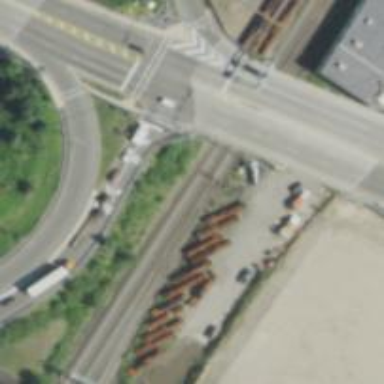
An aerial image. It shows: Railway junction.